Aerial crown-view tile of a tropical tree (Barro Colorado Island, Panama), acquired 20241216:
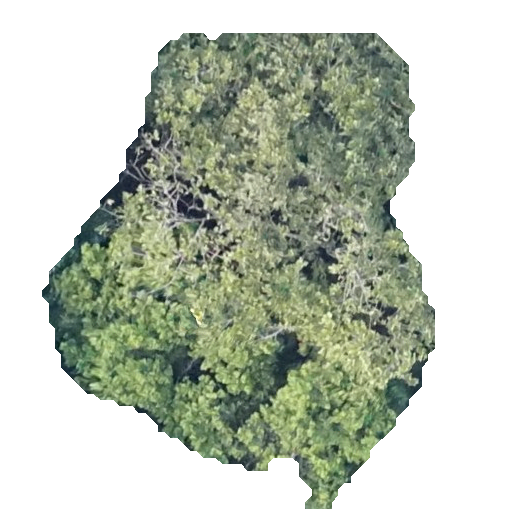
Species: Anacardium excelsum
GBIF accepted scientific name: Anacardium excelsum
Crown area: 186.399 m²